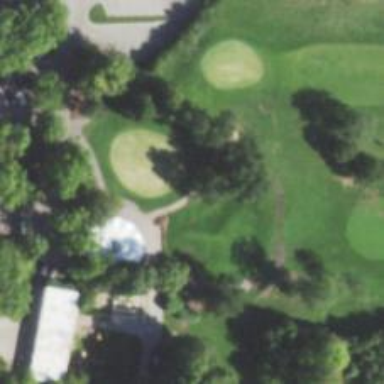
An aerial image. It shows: Well-maintained track that is suitable for golf cartpath.